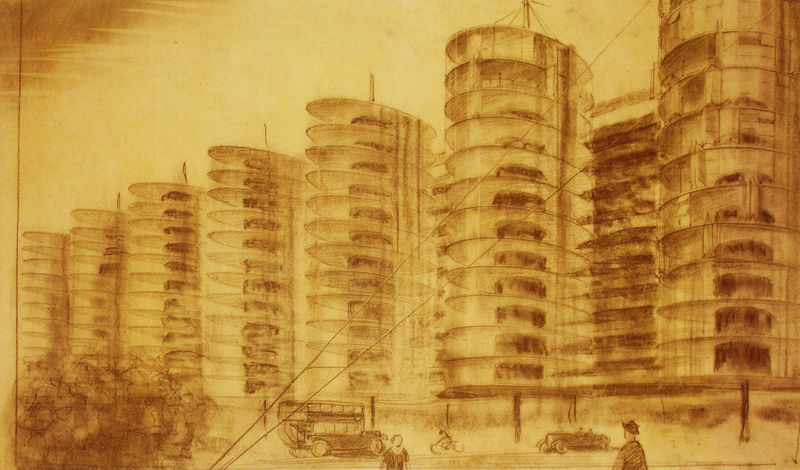
Titel: Hängehäuser, Perspektivische Ansicht eines Siedlungskomplexes
Künstler: Bodo Rasch
Schlagwörter: baum, himmel, bäume, menschen, ocker, stadt, braun, glas, kreide, skizze, strasse, stützen, zeichnung, dach, gebäude, haus, architektur, strauch, busch, oval, rund, fassaden, moderne, abstrakt, modern, auto, wagen, masten, futurismus, türme, kohle, kerne, hässlich, kreise, bleistift, entwurf, hängend, geschosse, radfahrer, autos, utopie, gals, hochhaus, hochhäuser, fiktion, bus, parkhaus, zukunft, van der rohe, autobus, wright, hängekonstruktion, fahrstuhlkerne, mies van der rohe, parkhäuser, stockwerkr